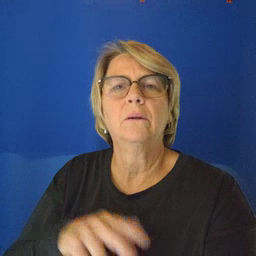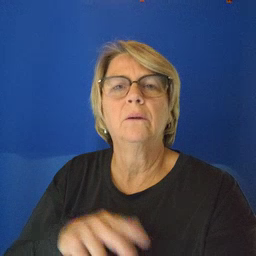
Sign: cry